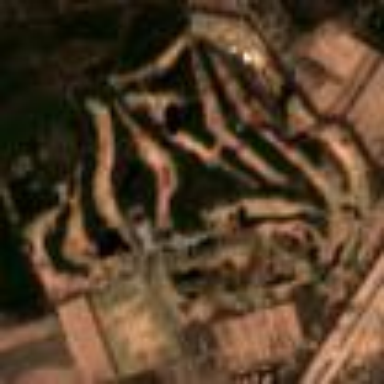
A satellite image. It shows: Golf course surrounded by greenery.